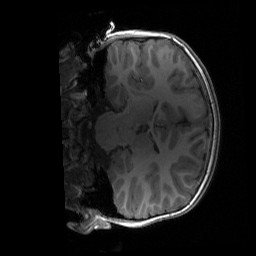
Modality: T1w
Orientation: coronal
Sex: male
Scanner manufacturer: siemens
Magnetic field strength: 3 T
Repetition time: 1.9 s
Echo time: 0.00243 s